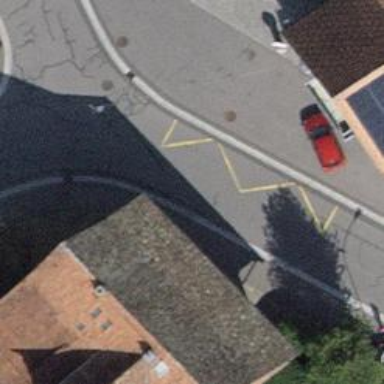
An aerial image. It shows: Kerb serving as barrier.